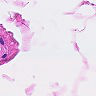
Metastatic tissue present: no